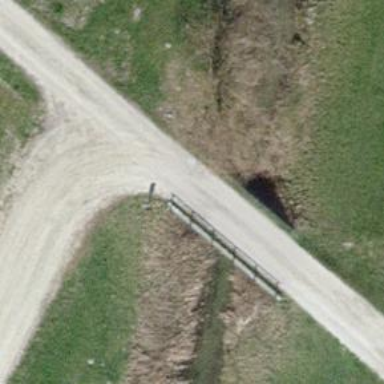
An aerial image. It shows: Track road on bridge with pebblestone surface of grade 2 tracktype.